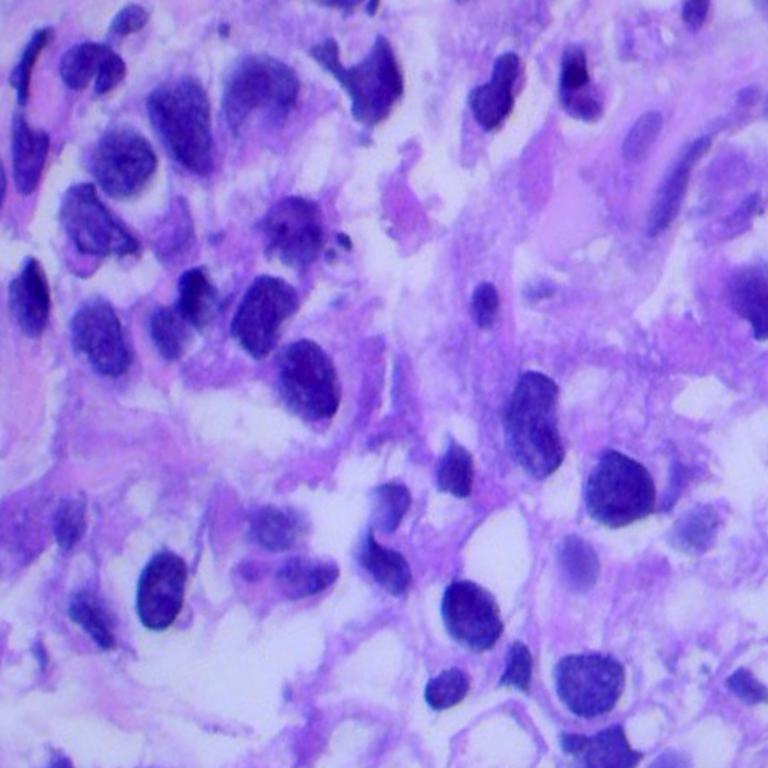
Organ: lung
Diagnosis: adenocarcinomas